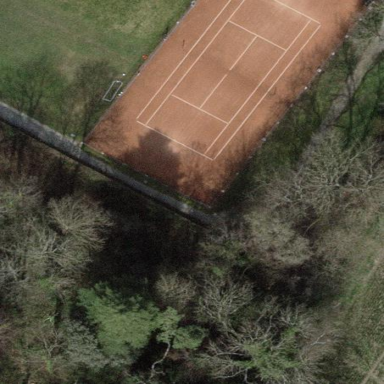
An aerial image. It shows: Tennis court on pitch designated for leisure land.